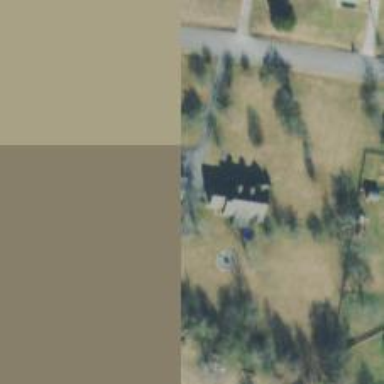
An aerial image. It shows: Driveway.